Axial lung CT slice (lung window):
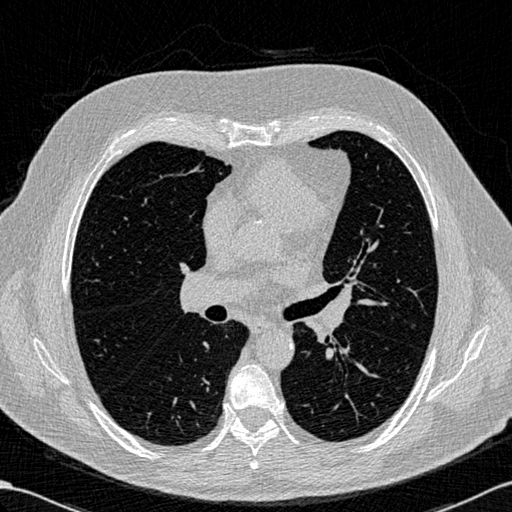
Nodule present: no